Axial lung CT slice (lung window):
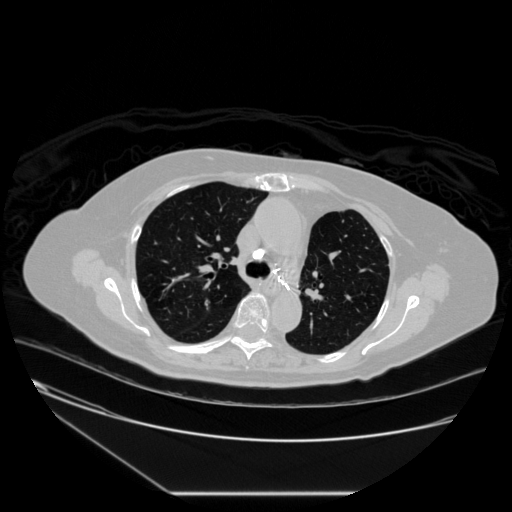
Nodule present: yes
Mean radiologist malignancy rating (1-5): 2.6